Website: home-depot
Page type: review-order
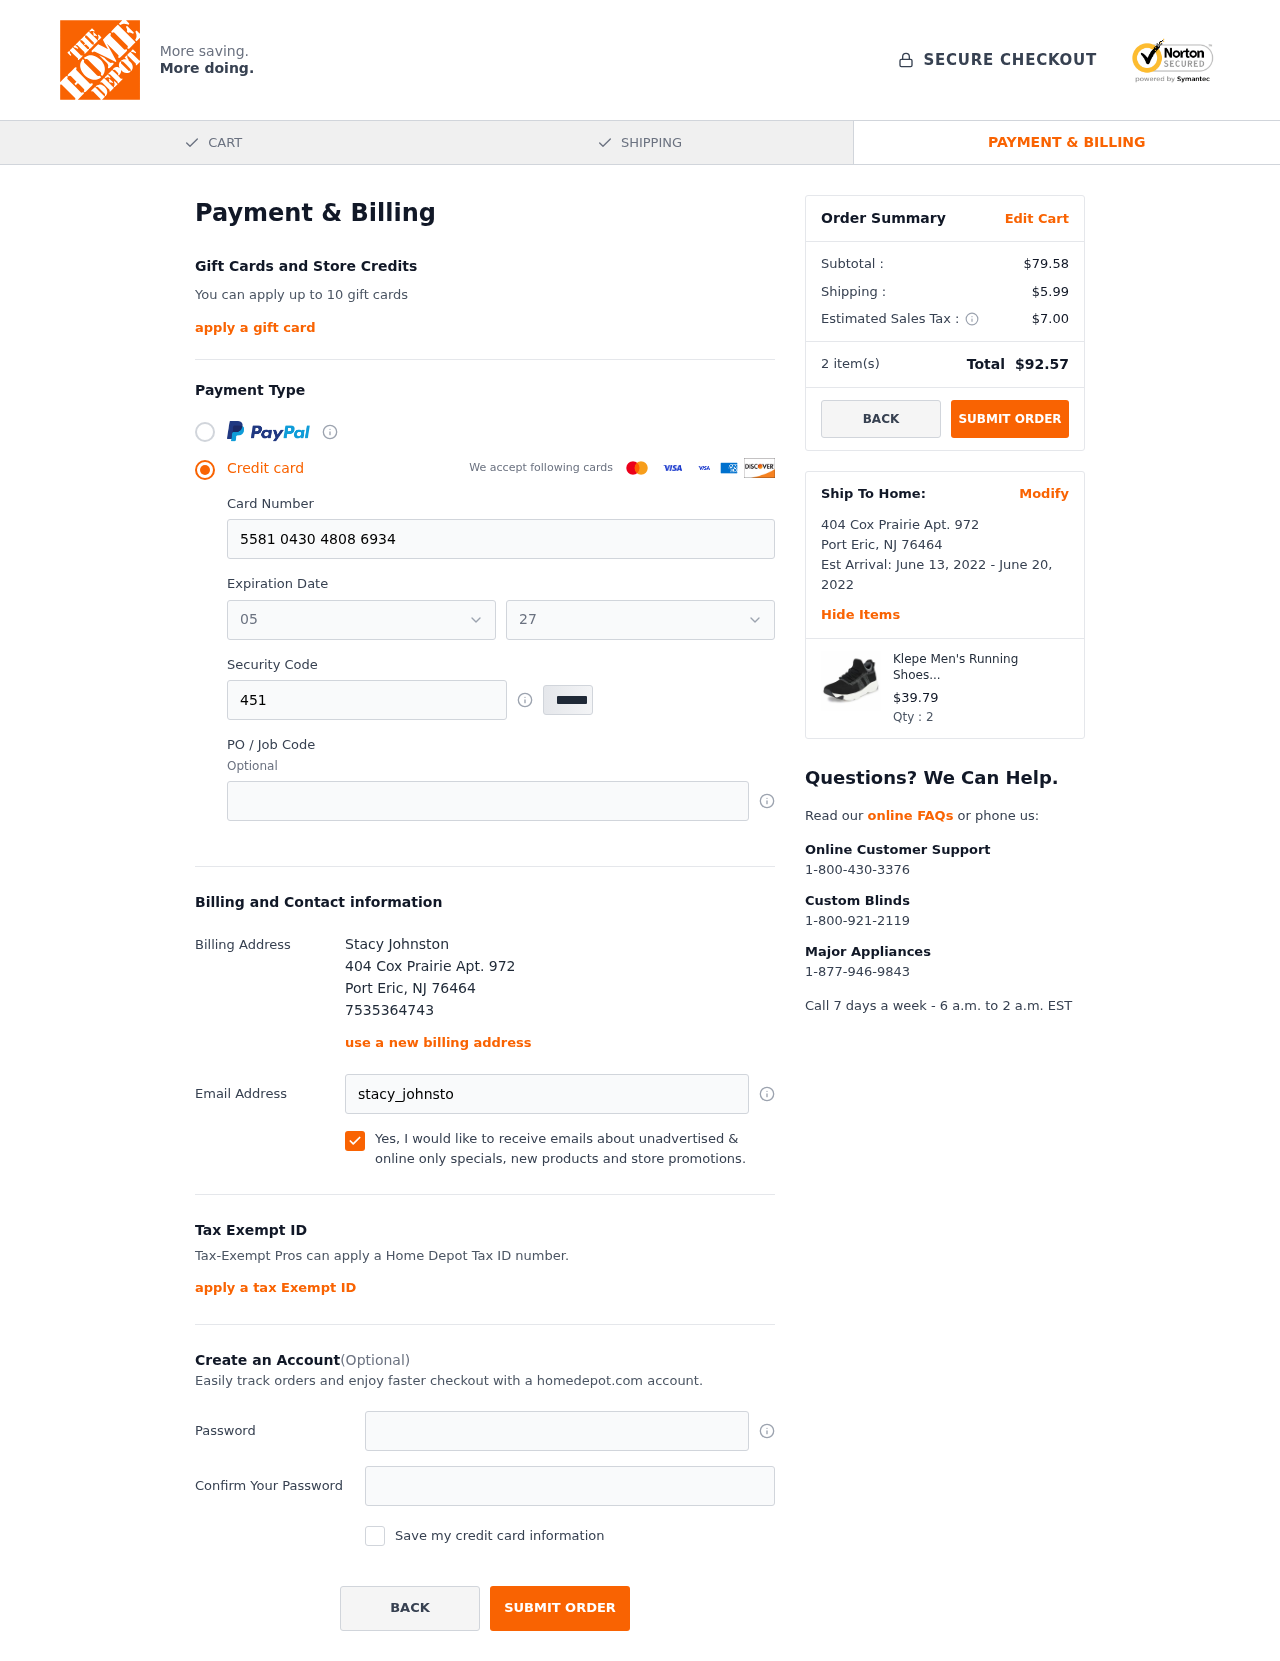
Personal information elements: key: PII_CARD_EXPIRY_MONTH
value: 05
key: PII_CARD_EXPIRY_YEAR
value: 27
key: PII_CITY
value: Port Eric
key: PII_FULLNAME
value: Stacy Johnston
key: PII_PHONE
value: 7535364743
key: PII_POSTCODE
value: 76464
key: PII_STATE_ABBR
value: NJ
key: PII_STREET
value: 404 Cox Prairie Apt. 972
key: PII_CARD_NUMBER
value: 5581 0430 4808 6934
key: PII_CARD_CVV
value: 451
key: PII_EMAIL
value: stacy_johnston@hotmail.com
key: PII_STREET2
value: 404 Cox Prairie Apt. 972
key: PII_POSTCODE2
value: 76464
Product elements: key: PRODUCT1_NAME
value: Klepe Men's Running Shoes-8 UK (40 EU) (7 US) (KP031/BLK)
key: PRODUCT1_PRICE
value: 39.79
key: PRODUCT1_QUANTITY
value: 2
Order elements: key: ORDER_SUBTOTAL
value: $79.58
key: ORDER_SHIPPING_COST
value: $5.99
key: ORDER_TAX
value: $7.00
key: ORDER_NUM_ITEMS
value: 2
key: ORDER_TOTAL
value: $92.57
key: ORDER_SHIPPING_DATE
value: June 13, 2022
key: ORDER_DELIVERY_DATE
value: June 20, 2022